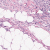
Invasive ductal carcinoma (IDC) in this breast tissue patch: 1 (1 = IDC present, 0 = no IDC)